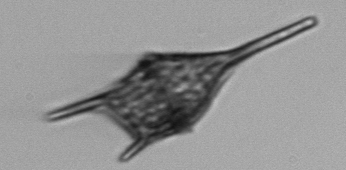
Label: Tripos_lineatus